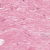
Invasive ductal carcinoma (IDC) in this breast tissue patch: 0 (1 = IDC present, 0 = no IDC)